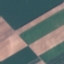
Land use / land cover class: AnnualCrop